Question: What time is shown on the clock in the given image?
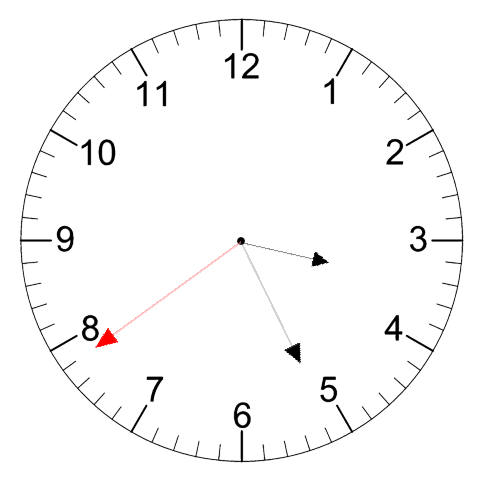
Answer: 03:25:39